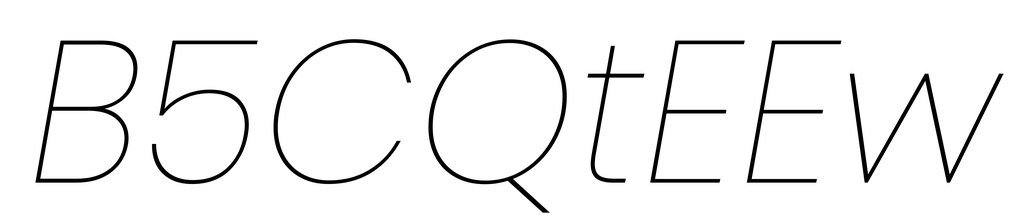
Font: Poppins-ThinItalic